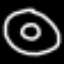
Label: donut